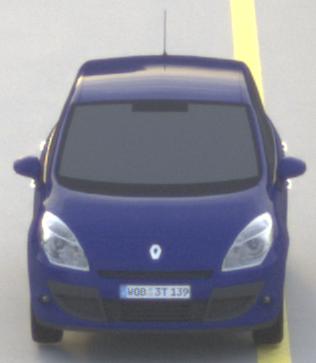
Make: Renault
Model: Scénic 1.6 16V 110
Detailed model: Scénic (III)
Model produced from: 2009/06
Model produced until: 2010/08
Doors: 5
Color: blue
Road condition: dry road
Daytime: sunrise or sunset
Contrast: low contrast